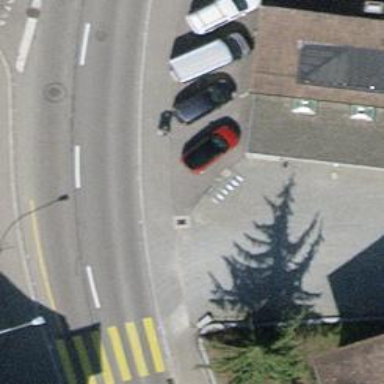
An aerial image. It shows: Asphalt sidewalk.